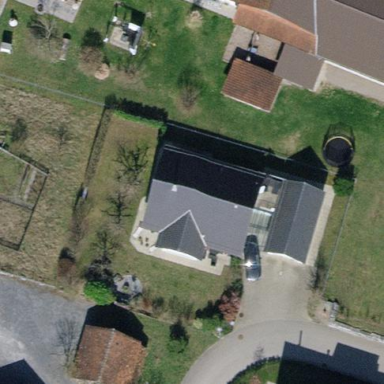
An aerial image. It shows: Gabled roof house.